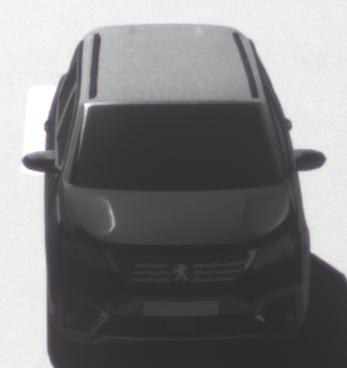
Make: Peugeot
Model: 5008 1.2 PureTech 130 Active
Detailed model: 5008 (II) (03/17 - 09/20)
Model produced from: 2017/03
Model produced until: 2018/07
Doors: 5
Color: black
Road condition: dry road
Daytime: morning or afternoon
Contrast: high contrast